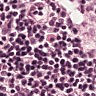
Metastatic tissue present: no